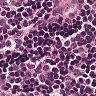
Metastatic tissue present: no